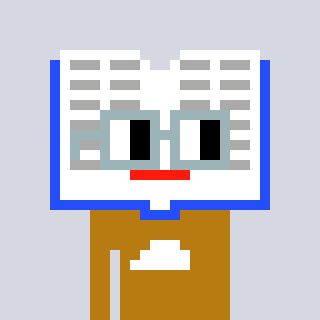
a pixel art character with square dark gray glasses, a dictionary-shaped head and a gold-colored body on a cool background